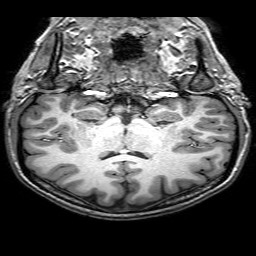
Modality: T1w
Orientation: sagittal
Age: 22
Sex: female
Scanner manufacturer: philips
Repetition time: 0.008969 s
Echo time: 0.0046 s